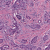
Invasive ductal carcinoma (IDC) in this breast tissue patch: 1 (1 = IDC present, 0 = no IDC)